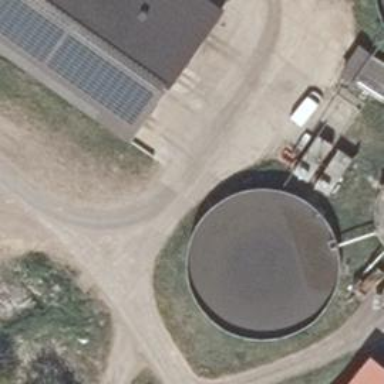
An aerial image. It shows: Storage tank with man-made structure.